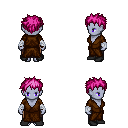
a pixel art fantasy rpg character, female body template, dark elf, purple skin, brown robe, robe skirt, pink bedhead hairstyle, white cloth bandages, black shoes, four views (front, back, left, right), 2x2 character sprite sheet, small pixel art, hard edges, no anti-aliasing